Interaction volume radius: 10 \u00c5
Interaction volume height: 40 \u00c5
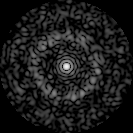
Disorder parameter: 0.8231